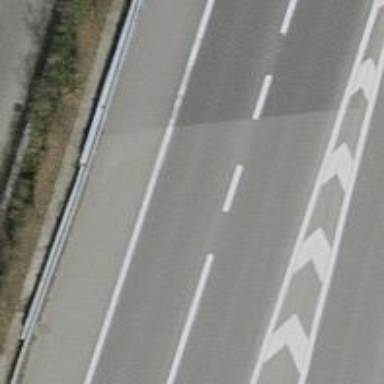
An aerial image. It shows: Motorway junction.